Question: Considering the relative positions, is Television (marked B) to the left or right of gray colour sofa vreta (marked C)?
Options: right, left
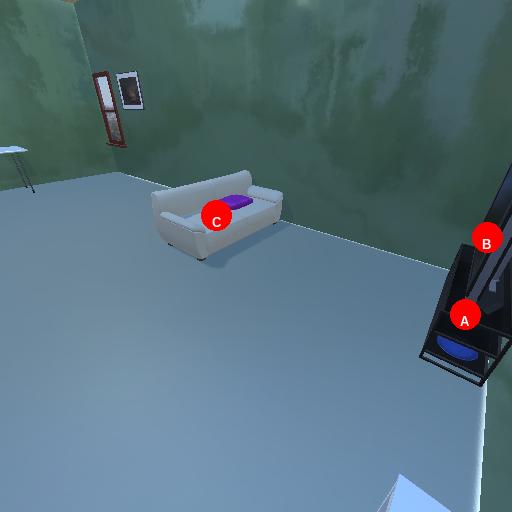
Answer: right